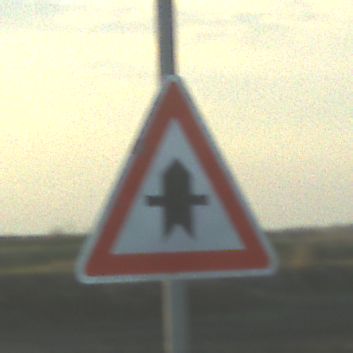
Verkehrszeichen: Vorfahrt
Umgebung: Outdoor, Nature
Tageszeit: SunriseSunset
Wetter: PartlyCloudy
Licht: Natural
Jahreszeit: NotSpecified
Kontrast: MediumContrast